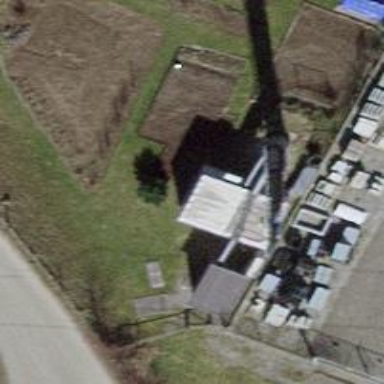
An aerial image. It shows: Antenna.